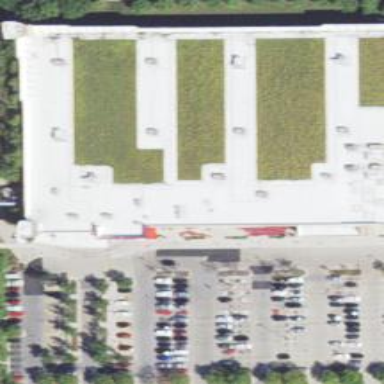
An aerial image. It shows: Retail building that houses department store.